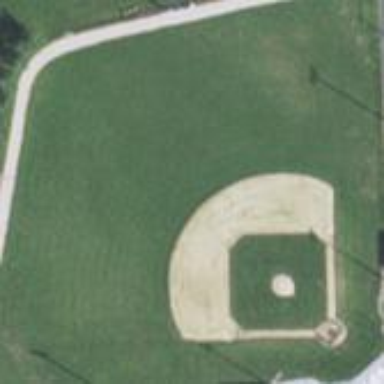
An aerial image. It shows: Baseball pitch for leisure land.